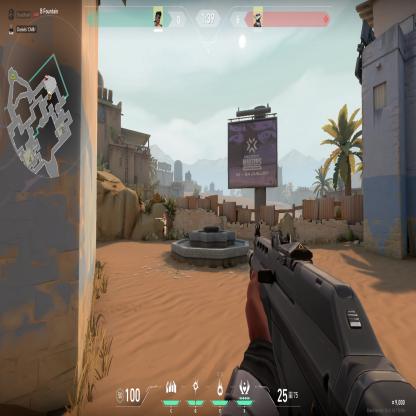
Label: enemy